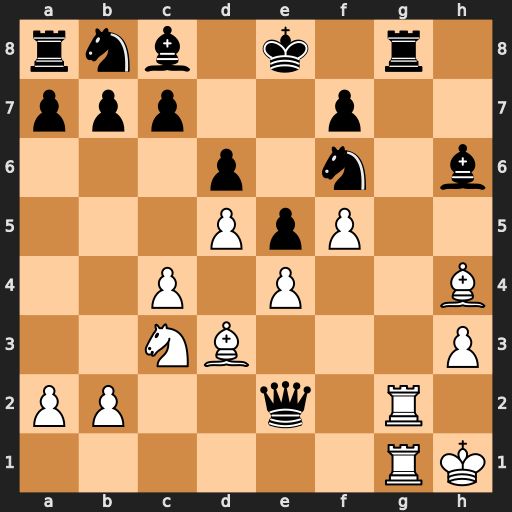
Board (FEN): rnb1k1r1/ppp2p2/3p1n1b/3PpP2/2P1P2B/2NB3P/PP2q1R1/6RK
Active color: w
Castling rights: q
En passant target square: -
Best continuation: Rxg8+ Nxg8 Rxg8+